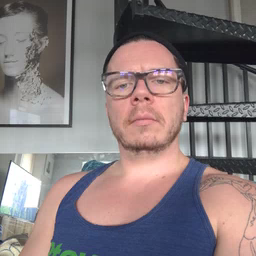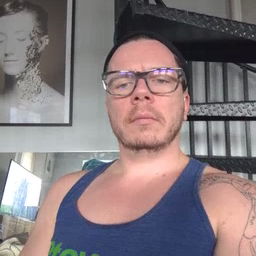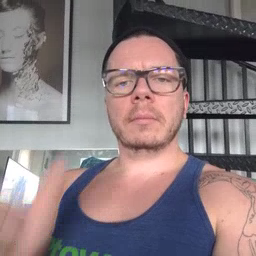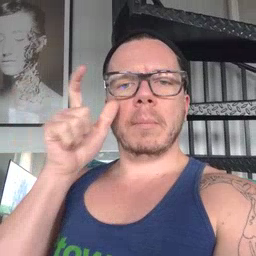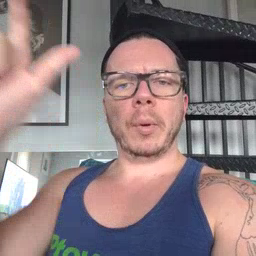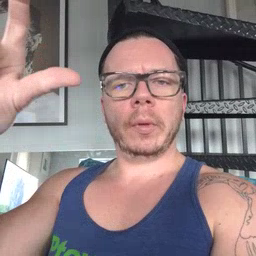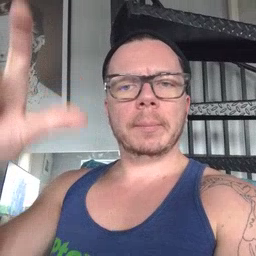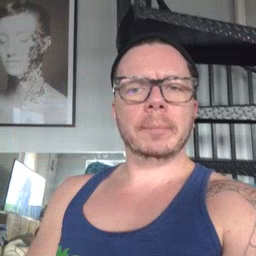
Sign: moon